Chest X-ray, PA view. Patient: 38 years old, sex F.
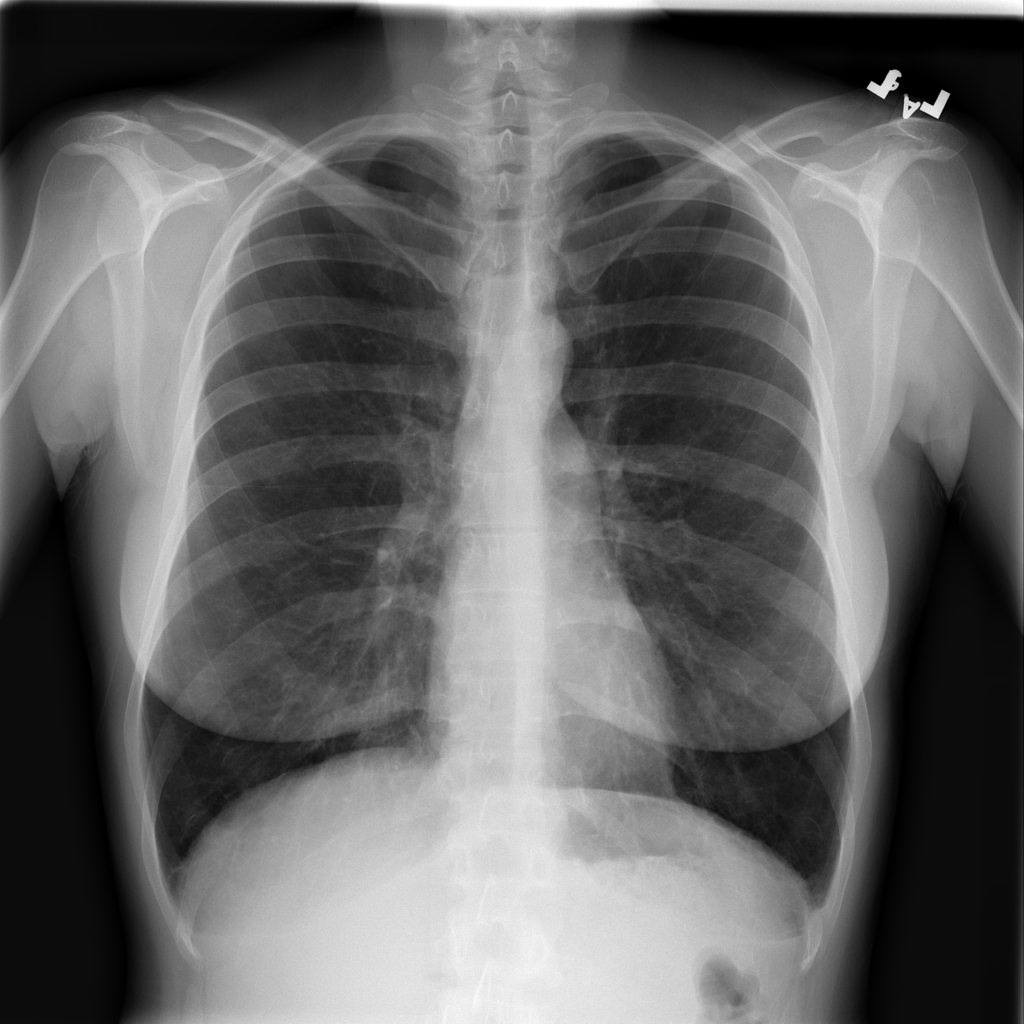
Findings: No Finding